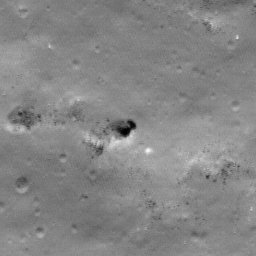
Pit: Lalande 1
Host crater: Lalande
Host type: impact_melt
Lunar coordinates: latitude -4.458, longitude 351.467